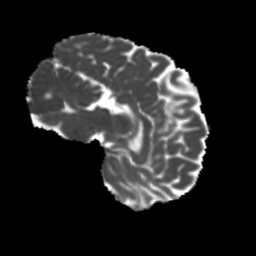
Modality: MD
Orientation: sagittal
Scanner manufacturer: siemens
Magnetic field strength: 3 T
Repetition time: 4 s
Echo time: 0.0594 s